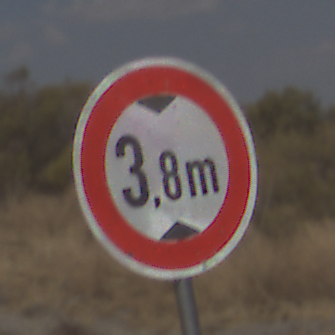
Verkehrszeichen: TatsaechlicheHoehe
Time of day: Midday
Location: Outdoor (Nature)
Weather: PartlyCloudy
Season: NotSpecified
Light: Natural